Question: I need some help with implementing these formulas. I think I implemented them correctly but for some reason I don't get the expected results:

This is the code for NMI, I, and H functions respectively.
Are the formulas implemented correctly ?
Thanks
'''
int totalN = getTotalN(events);
double h1 = H(clusters, totalN);
double h2 = H(events, totalN);
double valueI = I(clusters, events, totalN);
double value_NMI = valueI / (double) ((h1 + h2) / (double) 2);
System.out.println("NMI: " + value_NMI);
static public double I(HashMap<String, ArrayList<String>> clusters, HashMap<String, ArrayList<String>> events, int totalN) {
//store sorted content to contents
Iterator<Map.Entry<String, ArrayList<String>>> it = events.entrySet().iterator();
Iterator<Map.Entry<String, ArrayList<String>>> it2 = clusters.entrySet().iterator();
String key;
ArrayList<String> event;
ArrayList<String> cluster;
double valueI = 0;
while (it.hasNext()) {
Map.Entry<String, ArrayList<String>> mapItem = it.next();
key = mapItem.getKey();
//if cluster doesn't exist
//if(!clusters.containsKey(key)) continue;
//cluster = clusters.get(key);
event = mapItem.getValue();
while (it2.hasNext()) {
Map.Entry<String, ArrayList<String>> mapItem2 = it2.next();
cluster = mapItem2.getValue();
float common_docs = 0;
for (int i=0; i< event.size(); i++) {
for (int j=0; j< cluster.size(); j++) {
if (event.get(i).equals(cluster.get(j))) {
common_docs = common_docs + 1;
break;
}
}
}
if (common_docs != 0) valueI = valueI + ( ( common_docs / (float) totalN) * Math.log((common_docs * totalN) / (float) (event.size() * cluster.size())) );
}
}
return valueI;
}
static public double H(HashMap<String, ArrayList<String>> clusters, int totalN) {
//store sorted content to contents
Iterator<Map.Entry<String, ArrayList<String>>> it = clusters.entrySet().iterator();
ArrayList<String> cluster;
double entropy = 0;
while (it.hasNext()) {
Map.Entry<String, ArrayList<String>> mapItem = it.next();
cluster = mapItem.getValue();
double ratio = cluster.size() / (float) totalN;
entropy = entropy + ratio * Math.log(ratio);
}
return -entropy;
}
static public int getTotalN(HashMap<String, ArrayList<String>> dataset) {
int totalN = 0;
Iterator<Map.Entry<String, ArrayList<String>>> it = dataset.entrySet().iterator();
ArrayList<String> item;
while (it.hasNext()) {
Map.Entry<String, ArrayList<String>> mapItem = it.next();
item = mapItem.getValue();
for (int i=0; i< item.size(); i++) {
totalN = totalN + 1;
}
}
return totalN ;
}
'''
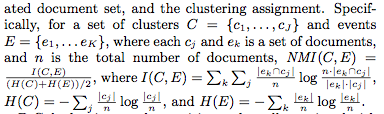
Answer: I guess no. I just checked I(C,E), and there you don't reset it2 in every iteration of it, which would be necessary for the nested sum.